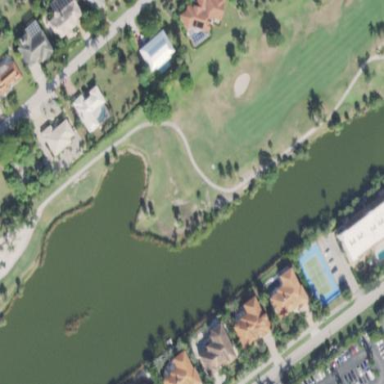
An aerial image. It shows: Grassy area designated as golf fairway.